Field crop: tomato
Growth stage: 1
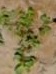
Species: portulaca